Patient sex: M
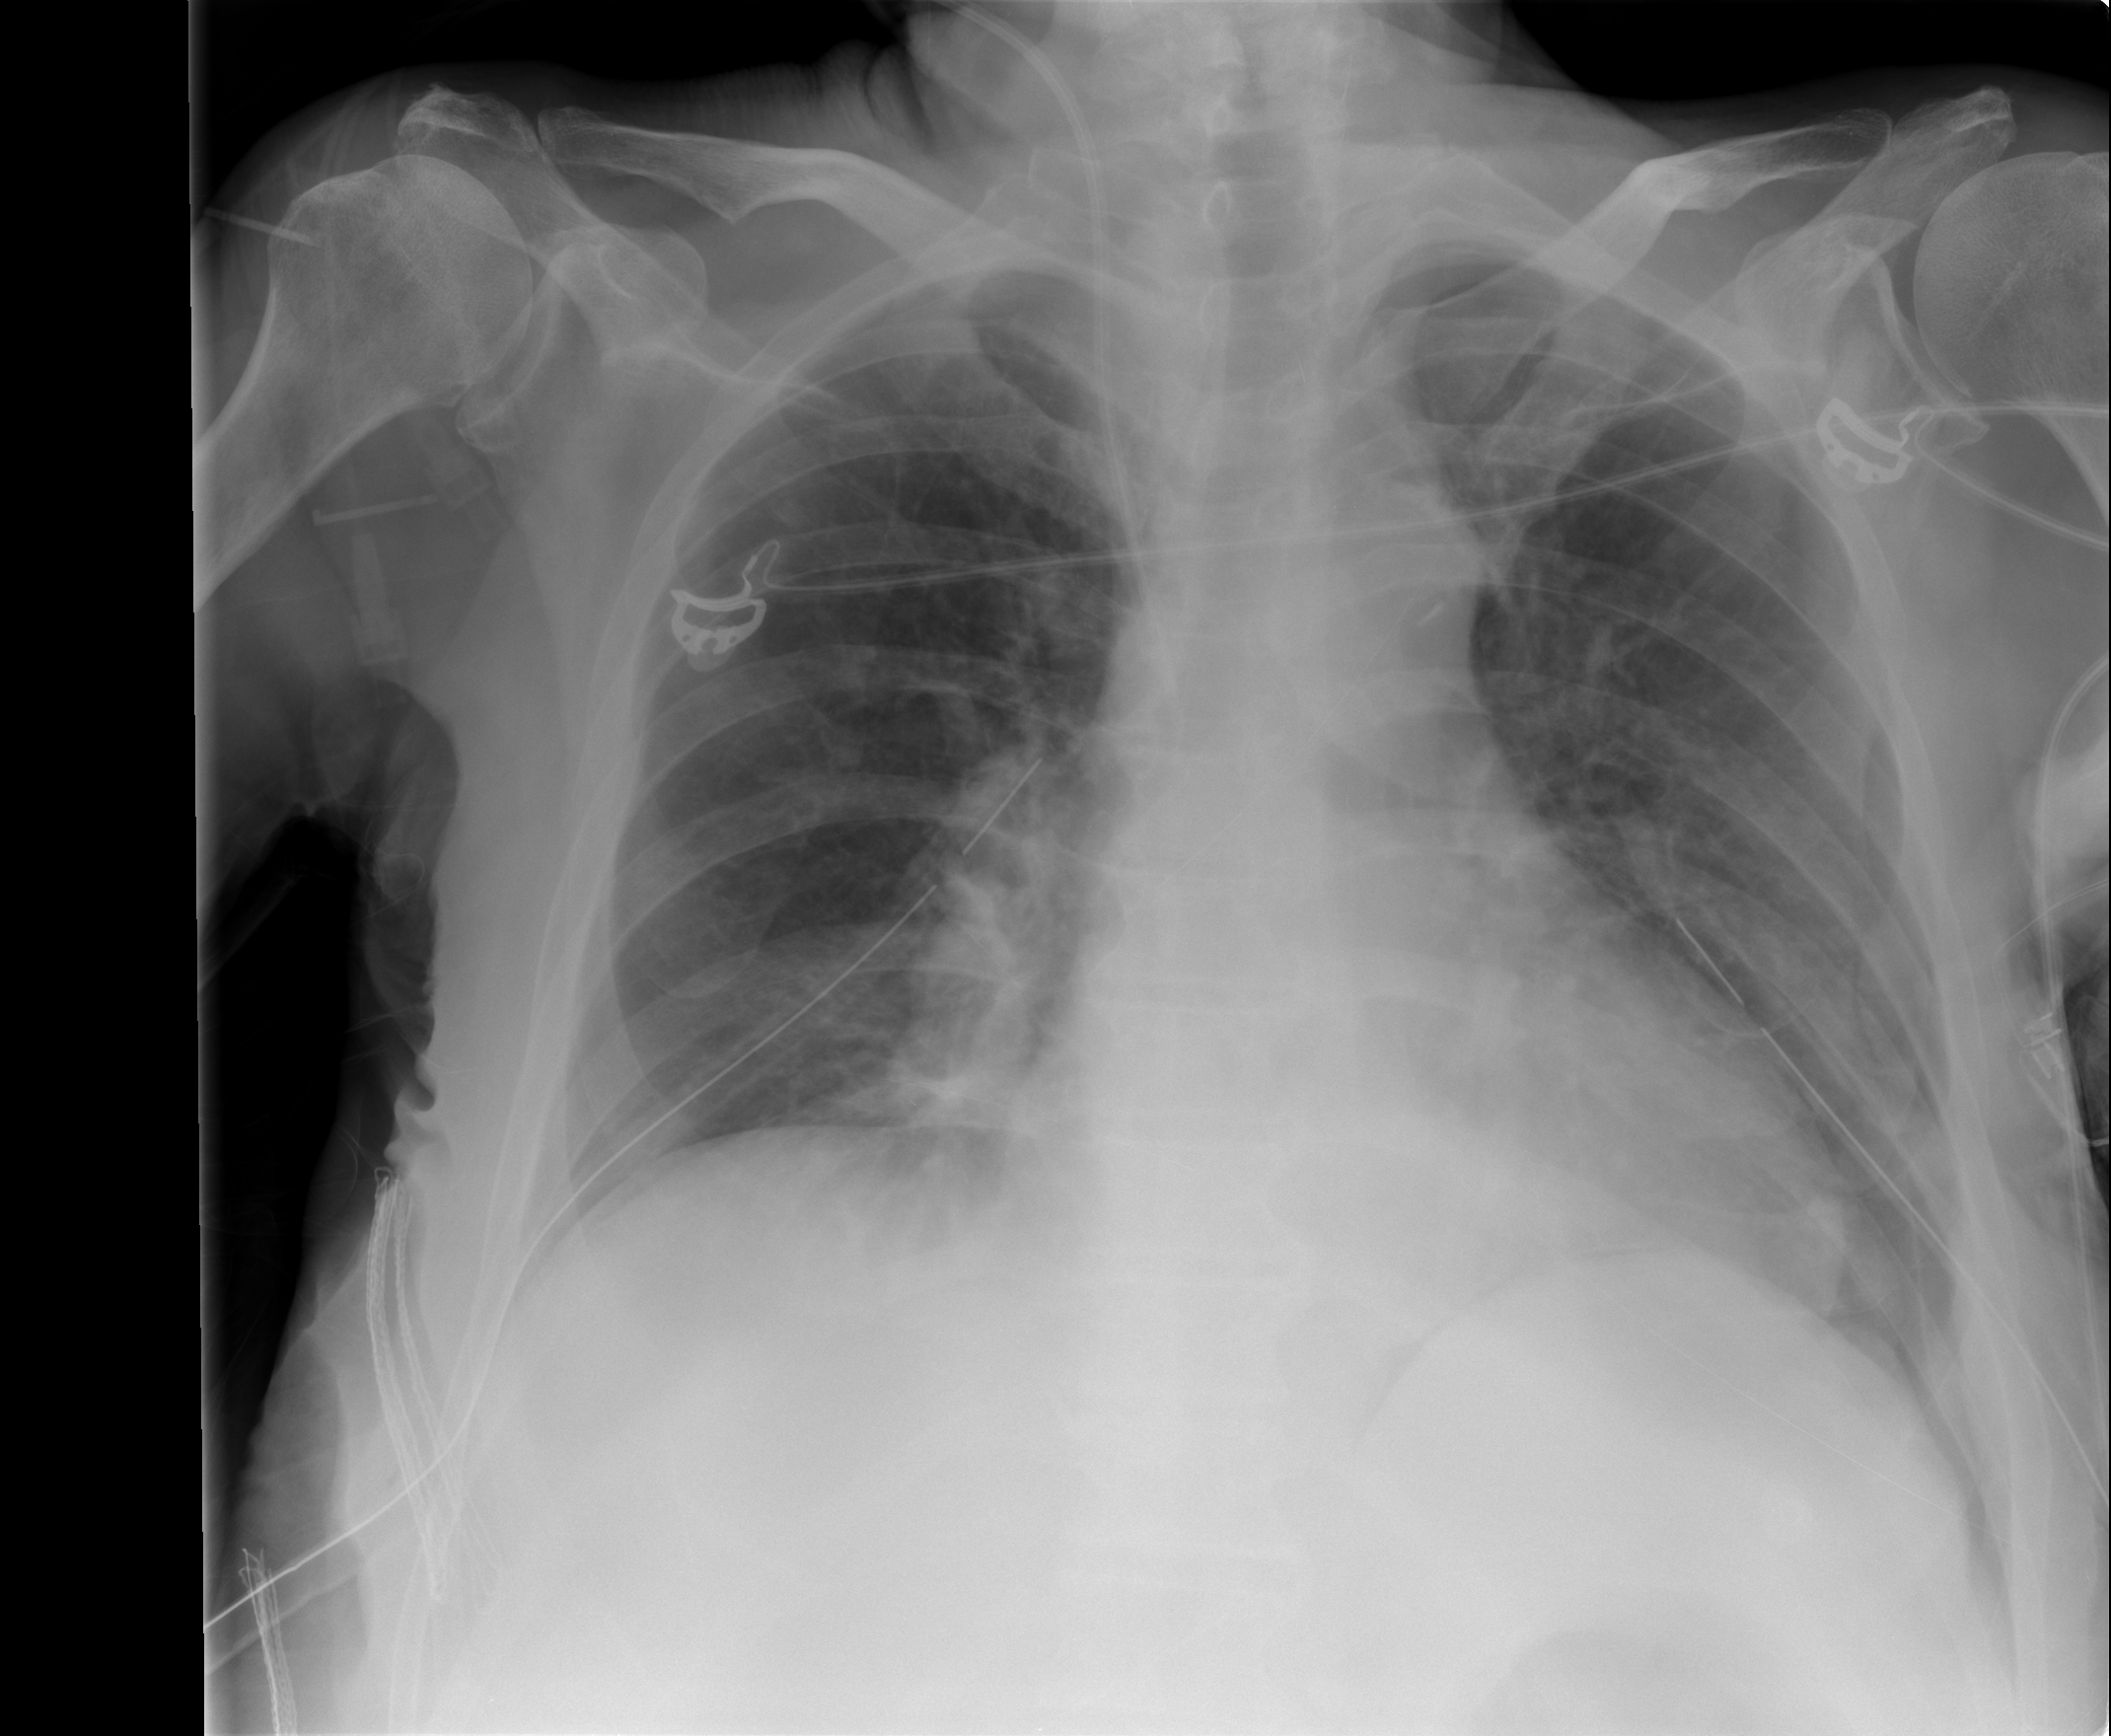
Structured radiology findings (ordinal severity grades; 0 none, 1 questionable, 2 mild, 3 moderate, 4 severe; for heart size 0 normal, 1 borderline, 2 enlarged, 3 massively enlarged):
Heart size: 0
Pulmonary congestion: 1
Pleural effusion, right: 0
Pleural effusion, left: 0
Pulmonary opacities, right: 0
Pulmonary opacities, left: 1
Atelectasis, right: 2
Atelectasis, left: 2